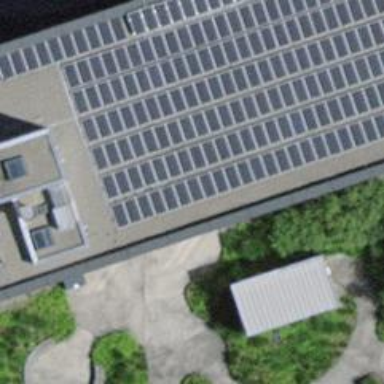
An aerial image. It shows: Solar power generator using photovoltaic panels.